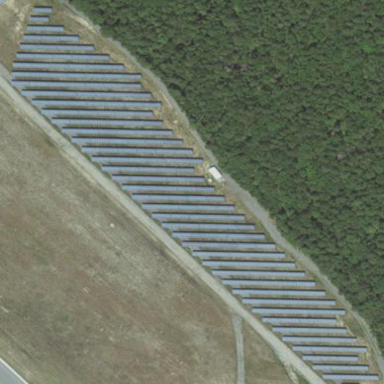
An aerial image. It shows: Solar power plant using photovoltaic technology to generate electricity.